Brain MRI, t2w sequence, axial 2D slice.
Patient: age 22, sex F, weight 78 kg, height 1.78 m
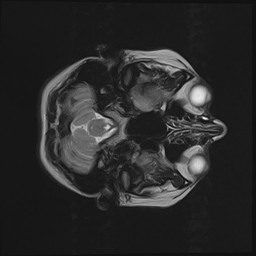